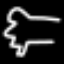
Label: squiggle